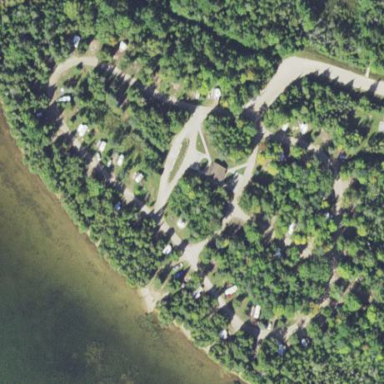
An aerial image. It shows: Campsite for tourism.